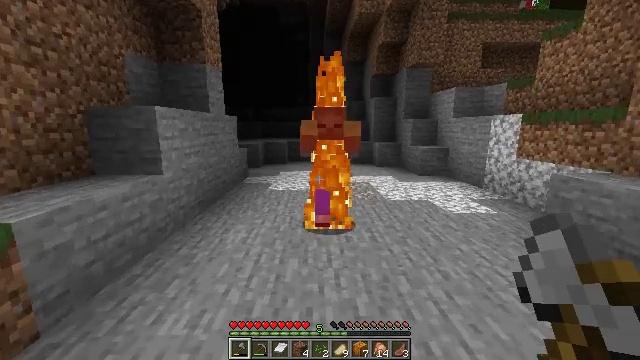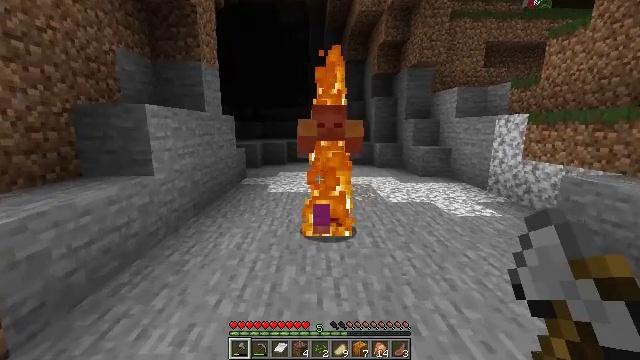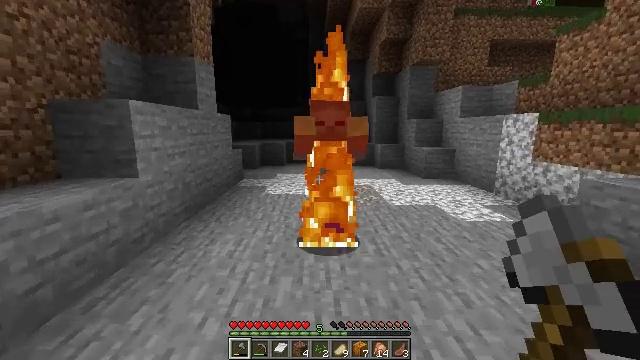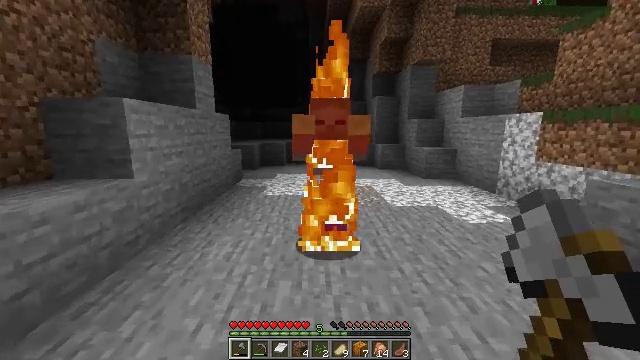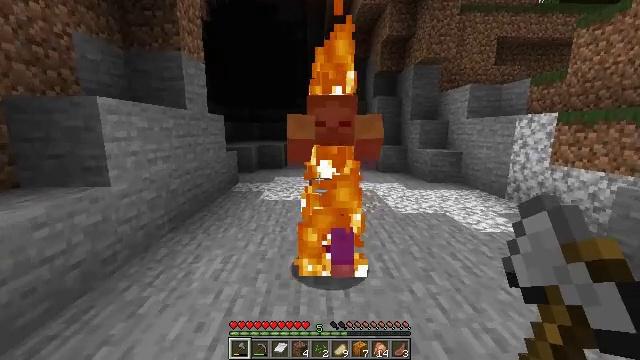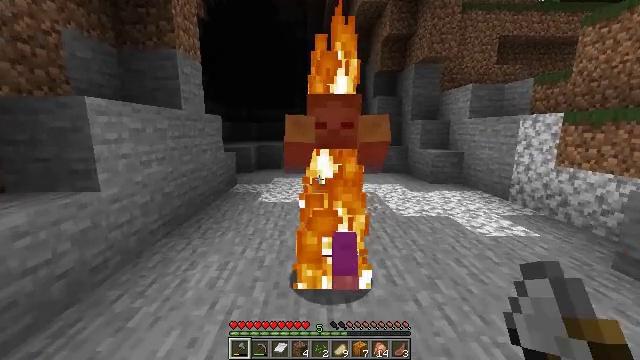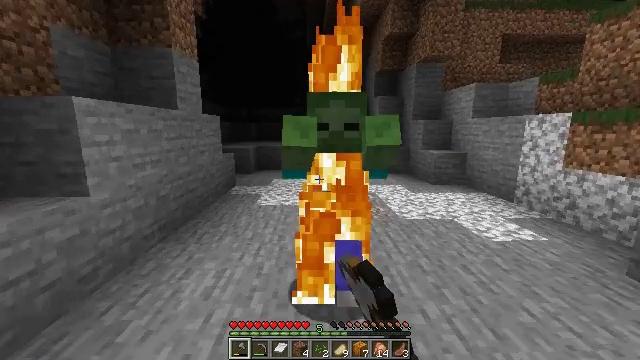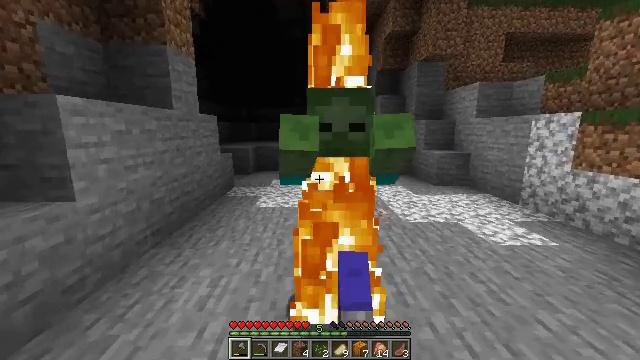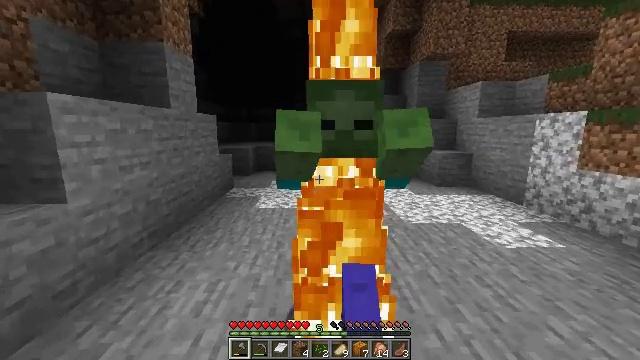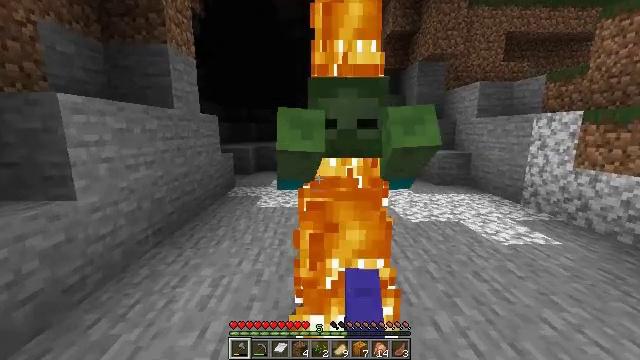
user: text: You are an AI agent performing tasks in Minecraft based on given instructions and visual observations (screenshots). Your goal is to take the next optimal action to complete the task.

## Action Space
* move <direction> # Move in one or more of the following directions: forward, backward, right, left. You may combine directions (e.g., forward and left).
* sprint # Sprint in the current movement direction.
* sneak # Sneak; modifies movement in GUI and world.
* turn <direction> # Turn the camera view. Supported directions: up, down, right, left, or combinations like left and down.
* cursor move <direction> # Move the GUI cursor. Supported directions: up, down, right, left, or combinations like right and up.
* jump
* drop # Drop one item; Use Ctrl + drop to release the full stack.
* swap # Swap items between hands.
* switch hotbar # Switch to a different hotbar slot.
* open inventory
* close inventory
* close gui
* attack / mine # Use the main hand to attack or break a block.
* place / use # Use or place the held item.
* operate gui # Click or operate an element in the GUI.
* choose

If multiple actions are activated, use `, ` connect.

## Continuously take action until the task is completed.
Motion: motion action
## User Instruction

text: Combat the zombie.
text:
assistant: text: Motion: move forward
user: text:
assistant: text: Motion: move forward
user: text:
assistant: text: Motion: move forward
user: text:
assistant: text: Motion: move forward
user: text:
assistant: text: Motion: move forward, attack / mine
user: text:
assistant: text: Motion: move forward, attack / mine
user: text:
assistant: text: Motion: attack / mine
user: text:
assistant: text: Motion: move back, attack / mine
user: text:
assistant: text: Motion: move back, attack / mine
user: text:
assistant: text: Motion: no_op